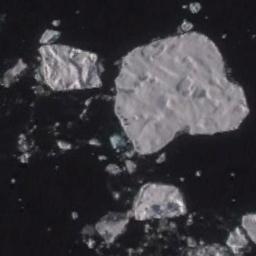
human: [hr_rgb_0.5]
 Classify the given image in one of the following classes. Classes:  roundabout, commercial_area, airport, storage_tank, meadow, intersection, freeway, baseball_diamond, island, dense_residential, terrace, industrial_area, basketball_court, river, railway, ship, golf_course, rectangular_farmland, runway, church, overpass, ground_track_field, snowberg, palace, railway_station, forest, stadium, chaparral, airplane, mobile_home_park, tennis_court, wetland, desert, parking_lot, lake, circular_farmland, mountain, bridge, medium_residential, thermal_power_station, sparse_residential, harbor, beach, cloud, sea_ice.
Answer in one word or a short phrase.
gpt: sea_ice